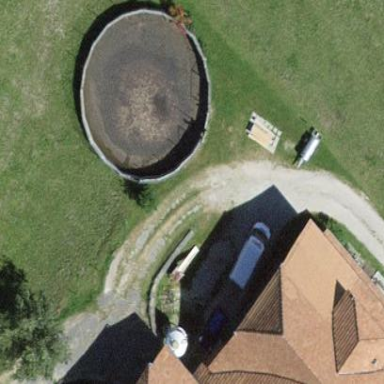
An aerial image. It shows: Storage tank that is man-made.